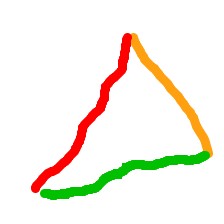
Shape: triangle